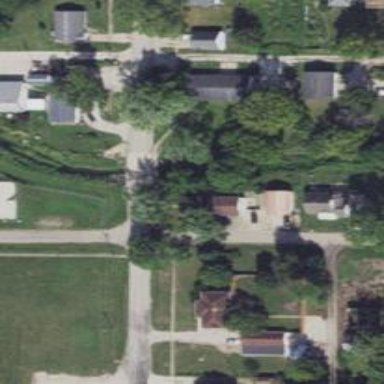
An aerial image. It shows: Residential road with bridge.